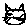
Label: cat